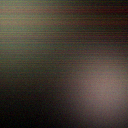
Screen state: off